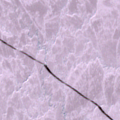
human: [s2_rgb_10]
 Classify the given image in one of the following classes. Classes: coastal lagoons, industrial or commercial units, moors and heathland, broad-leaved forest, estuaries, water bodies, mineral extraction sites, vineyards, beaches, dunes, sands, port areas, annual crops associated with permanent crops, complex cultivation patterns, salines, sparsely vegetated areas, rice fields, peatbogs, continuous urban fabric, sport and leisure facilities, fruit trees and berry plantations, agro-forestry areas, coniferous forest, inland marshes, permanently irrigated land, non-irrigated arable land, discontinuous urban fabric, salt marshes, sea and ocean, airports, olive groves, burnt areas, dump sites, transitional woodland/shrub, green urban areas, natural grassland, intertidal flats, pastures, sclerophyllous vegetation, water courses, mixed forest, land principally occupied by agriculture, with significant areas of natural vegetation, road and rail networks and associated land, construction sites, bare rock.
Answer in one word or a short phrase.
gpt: sea and ocean